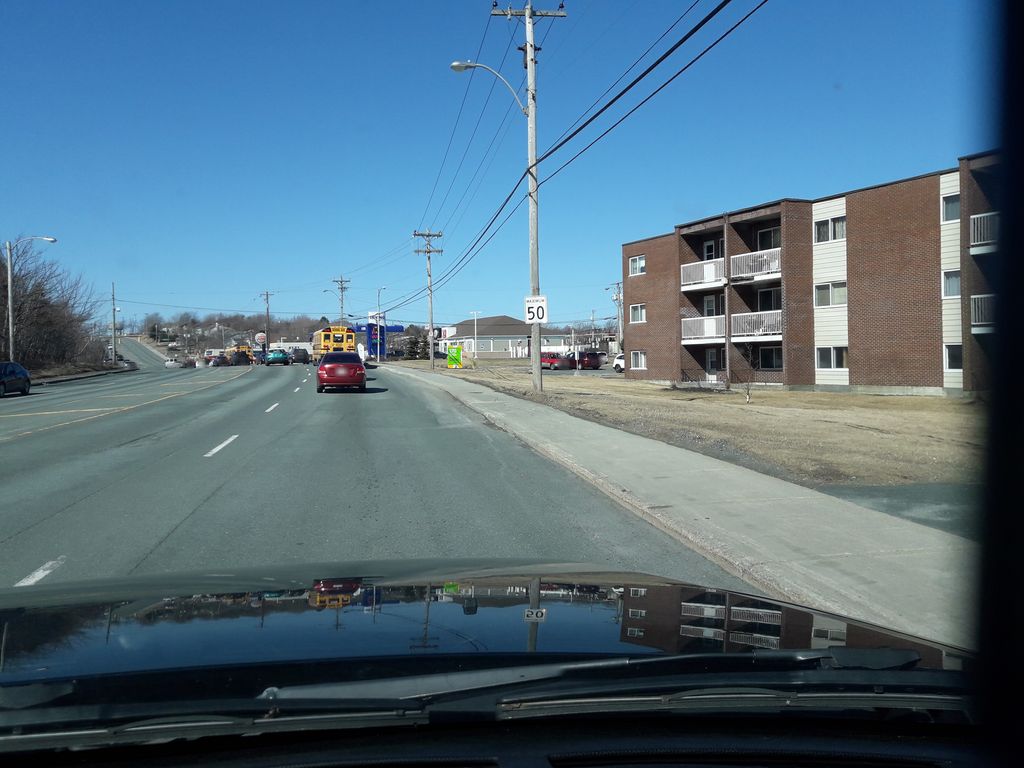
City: st_johns